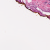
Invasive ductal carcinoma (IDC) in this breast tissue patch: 0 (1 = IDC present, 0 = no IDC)